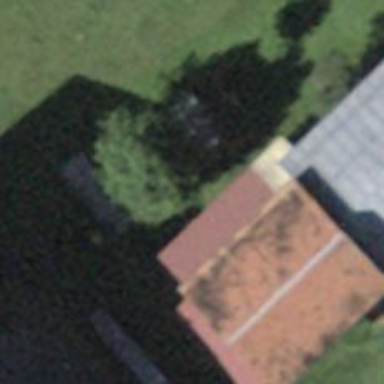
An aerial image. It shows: Building with tile roof.